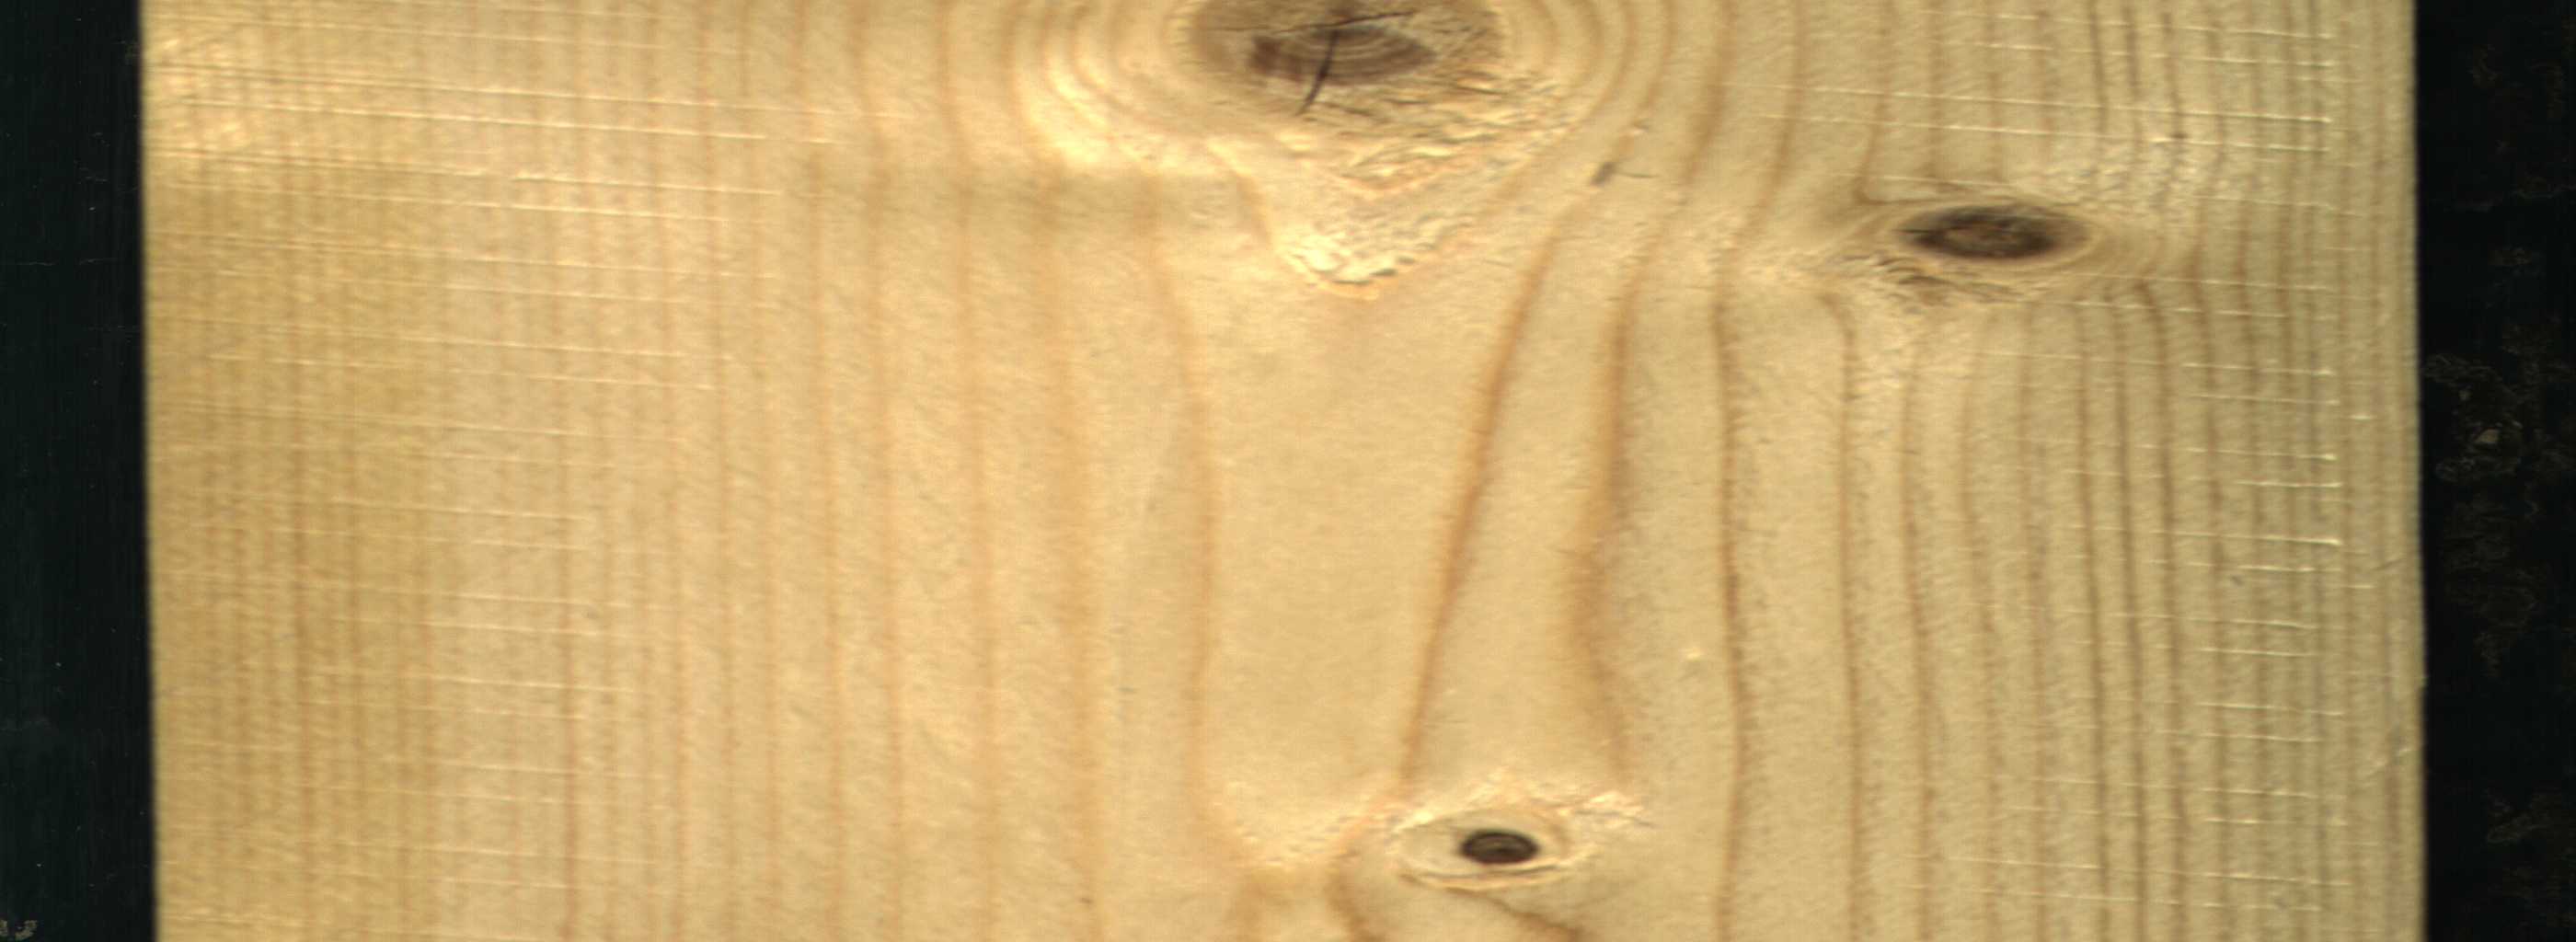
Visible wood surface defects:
knot_with_crack
Dead_Knot
Live_Knot